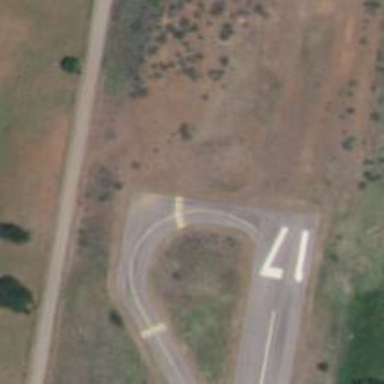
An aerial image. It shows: View of taxiway at the airport.